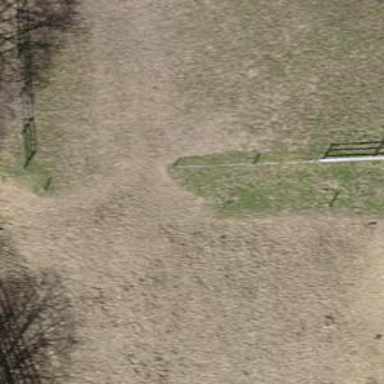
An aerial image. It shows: Gate.